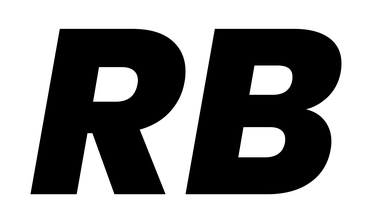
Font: Poppins-ExtraBoldItalic